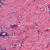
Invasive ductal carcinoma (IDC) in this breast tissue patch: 0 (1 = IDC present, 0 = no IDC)